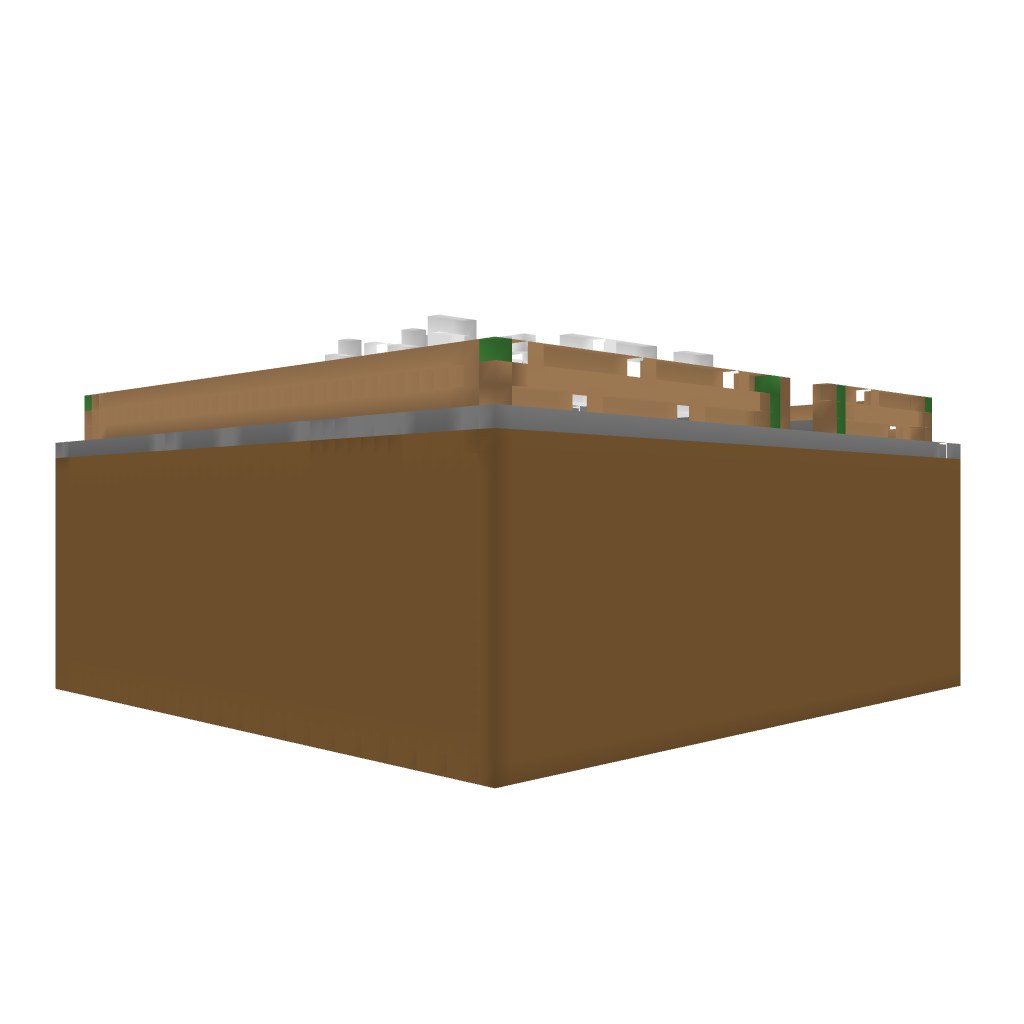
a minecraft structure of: Modern House - cmacey bad low quality